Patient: sex M, age 37
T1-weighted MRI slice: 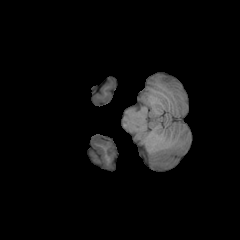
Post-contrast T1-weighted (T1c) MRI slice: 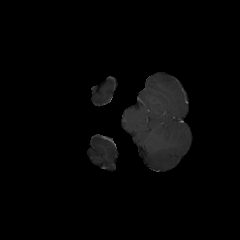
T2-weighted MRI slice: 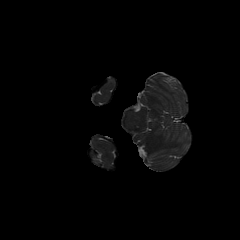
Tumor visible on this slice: no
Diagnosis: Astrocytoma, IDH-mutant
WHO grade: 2